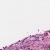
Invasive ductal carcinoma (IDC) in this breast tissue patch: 0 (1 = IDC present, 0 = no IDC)